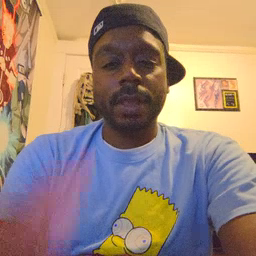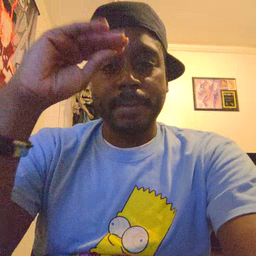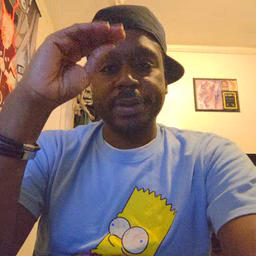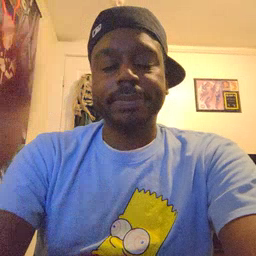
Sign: boy